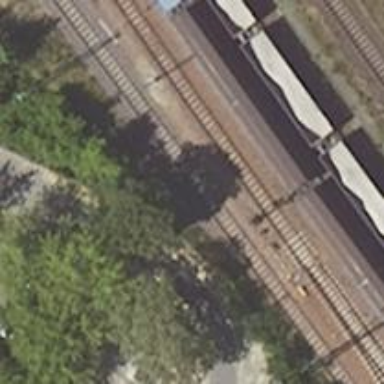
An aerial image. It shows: Abandoned railway yard is depicted.